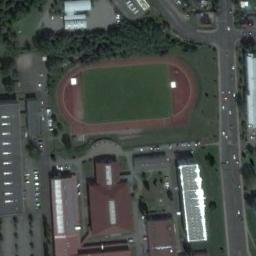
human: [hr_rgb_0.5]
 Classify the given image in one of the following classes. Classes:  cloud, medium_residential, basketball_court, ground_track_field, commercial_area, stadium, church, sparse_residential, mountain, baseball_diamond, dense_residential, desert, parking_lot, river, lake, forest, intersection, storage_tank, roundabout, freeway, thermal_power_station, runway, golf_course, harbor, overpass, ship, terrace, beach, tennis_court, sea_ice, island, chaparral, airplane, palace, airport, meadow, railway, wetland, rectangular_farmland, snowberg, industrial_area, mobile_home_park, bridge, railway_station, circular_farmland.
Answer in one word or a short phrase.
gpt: ground_track_field